Interaction volume radius: 5 \u00c5
Interaction volume height: 10 \u00c5
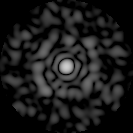
Disorder parameter: 0.8443